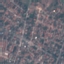
Land use / land cover: Residential